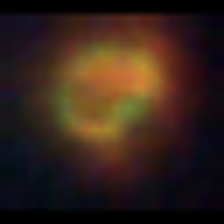
Taxon: NanoPlankton
Group: Other